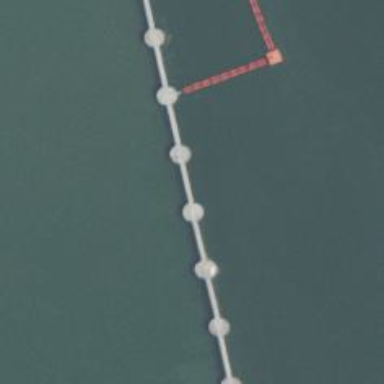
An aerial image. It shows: Floating barrier on the waterway.